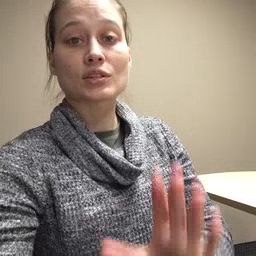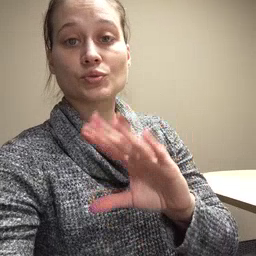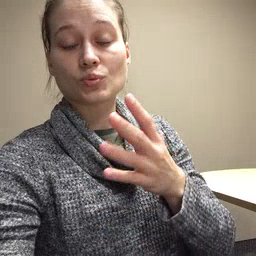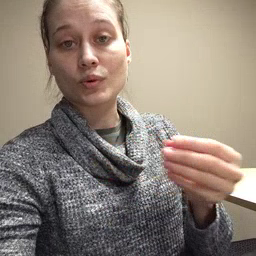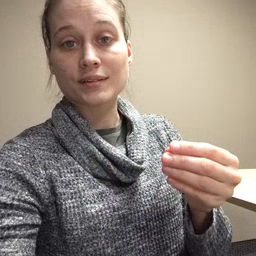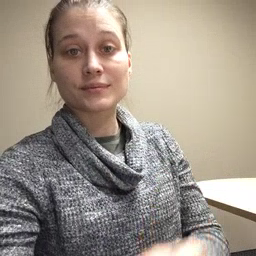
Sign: story